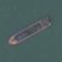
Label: civil